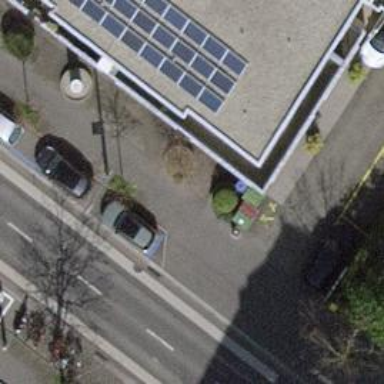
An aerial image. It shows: Post box is visible.